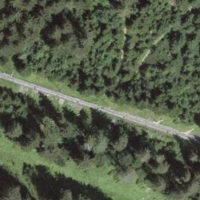
EUNIS habitat code: 43
Species observed at this site:
Sorbus aucuparia